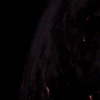
Label: space